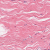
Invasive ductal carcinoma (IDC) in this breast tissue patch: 0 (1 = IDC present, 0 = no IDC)